Question: I'm trying to arrange a phylogenetic tree onto a graph showing physiological data for a set of related organisms. Something like the picture below. This was put together in powerpoint from 2 separate graphs. I guess it gets the job done, but I was hoping to create a single image which I think will be easier to format into a document. I am able to produce the graph I want using ggplot2, and import the tree using ape. I was thinking there should be a way to save the tree as a graphical object and then arrange it with the graph using the gridarrange function in gridExtra. The problem is that ape won't let me save the tree as a graphical object, e.g.,
'''
p2<-plot(tree, dir = "u", show.tip.label = FALSE)
'''
just plots the tree and when you call p2 it just gives a list of arguments. I'm wondering if anyone has any tips.
Thanks!

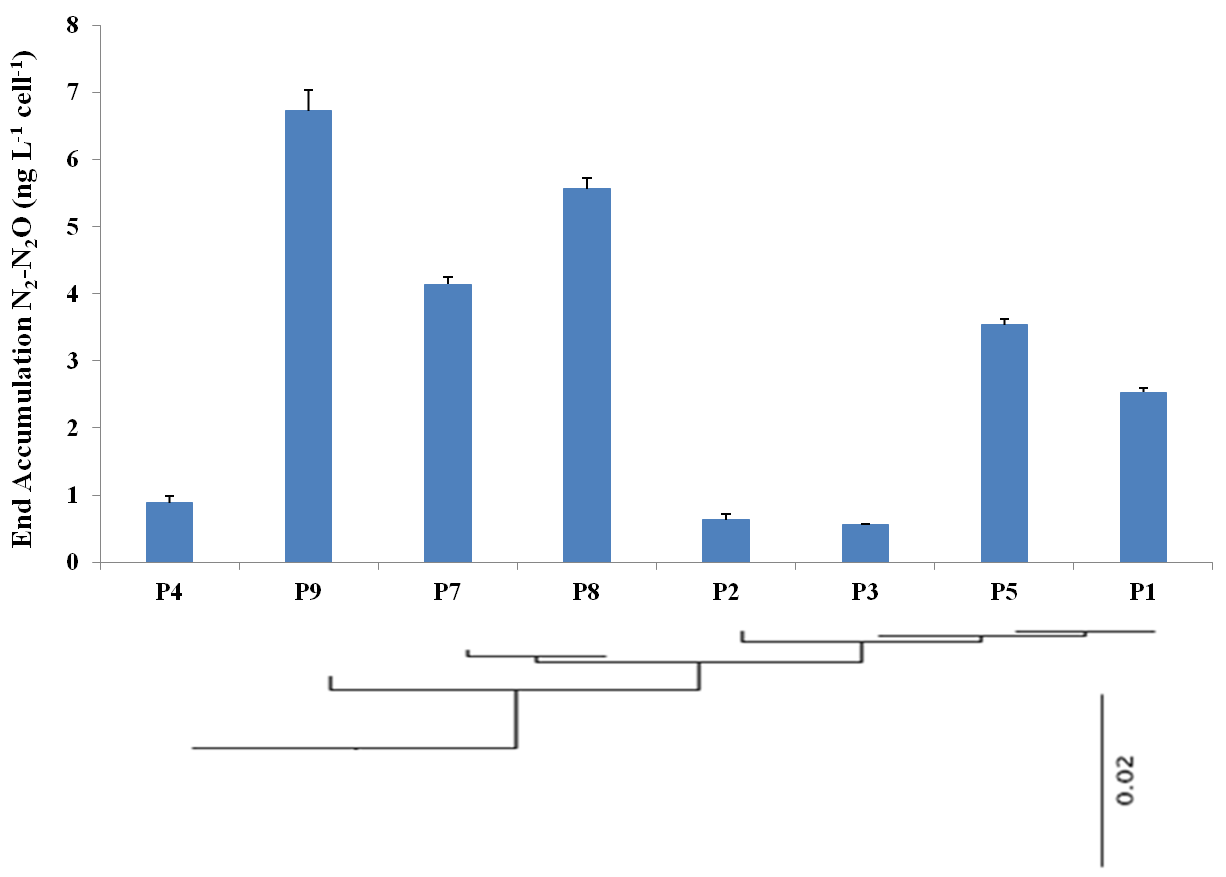
Answer: I'm not sure if that will work with gtable from CRAN
'''
require(ggplot2)
require(gridBase)
require(gtable)
p <- qplot(1,1)
g <- ggplotGrob(p)
g <- gtable_add_rows(g, unit(2,"in"), nrow(g))
g <- gtable_add_grob(g, rectGrob(),
t = 7, l=4, b=7, r=4)
grid.newpage()
grid.draw(g)
#grid.force()
#grid.ls(grobs=F, viewports=T)
seekViewport("layout.7-4-7-4")
par(plt=gridPLT(), new=TRUE)
plot(rtree(10), "c", FALSE, direction = "u")
upViewport()
'''